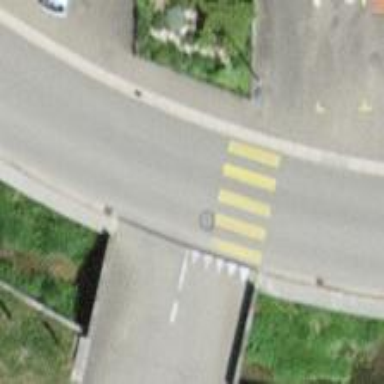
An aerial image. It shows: Marked road crossing.